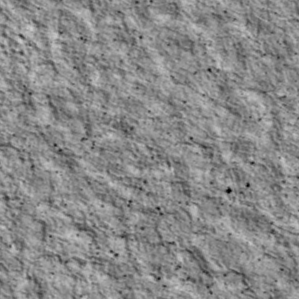
Label: non_frost